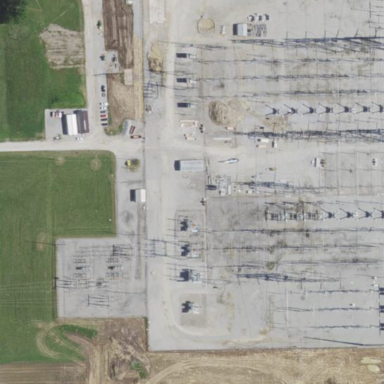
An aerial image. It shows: Outdoor power substation enclosed by fence. The substation operates at the transmission level.